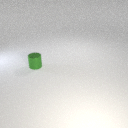
small green metal cylinder